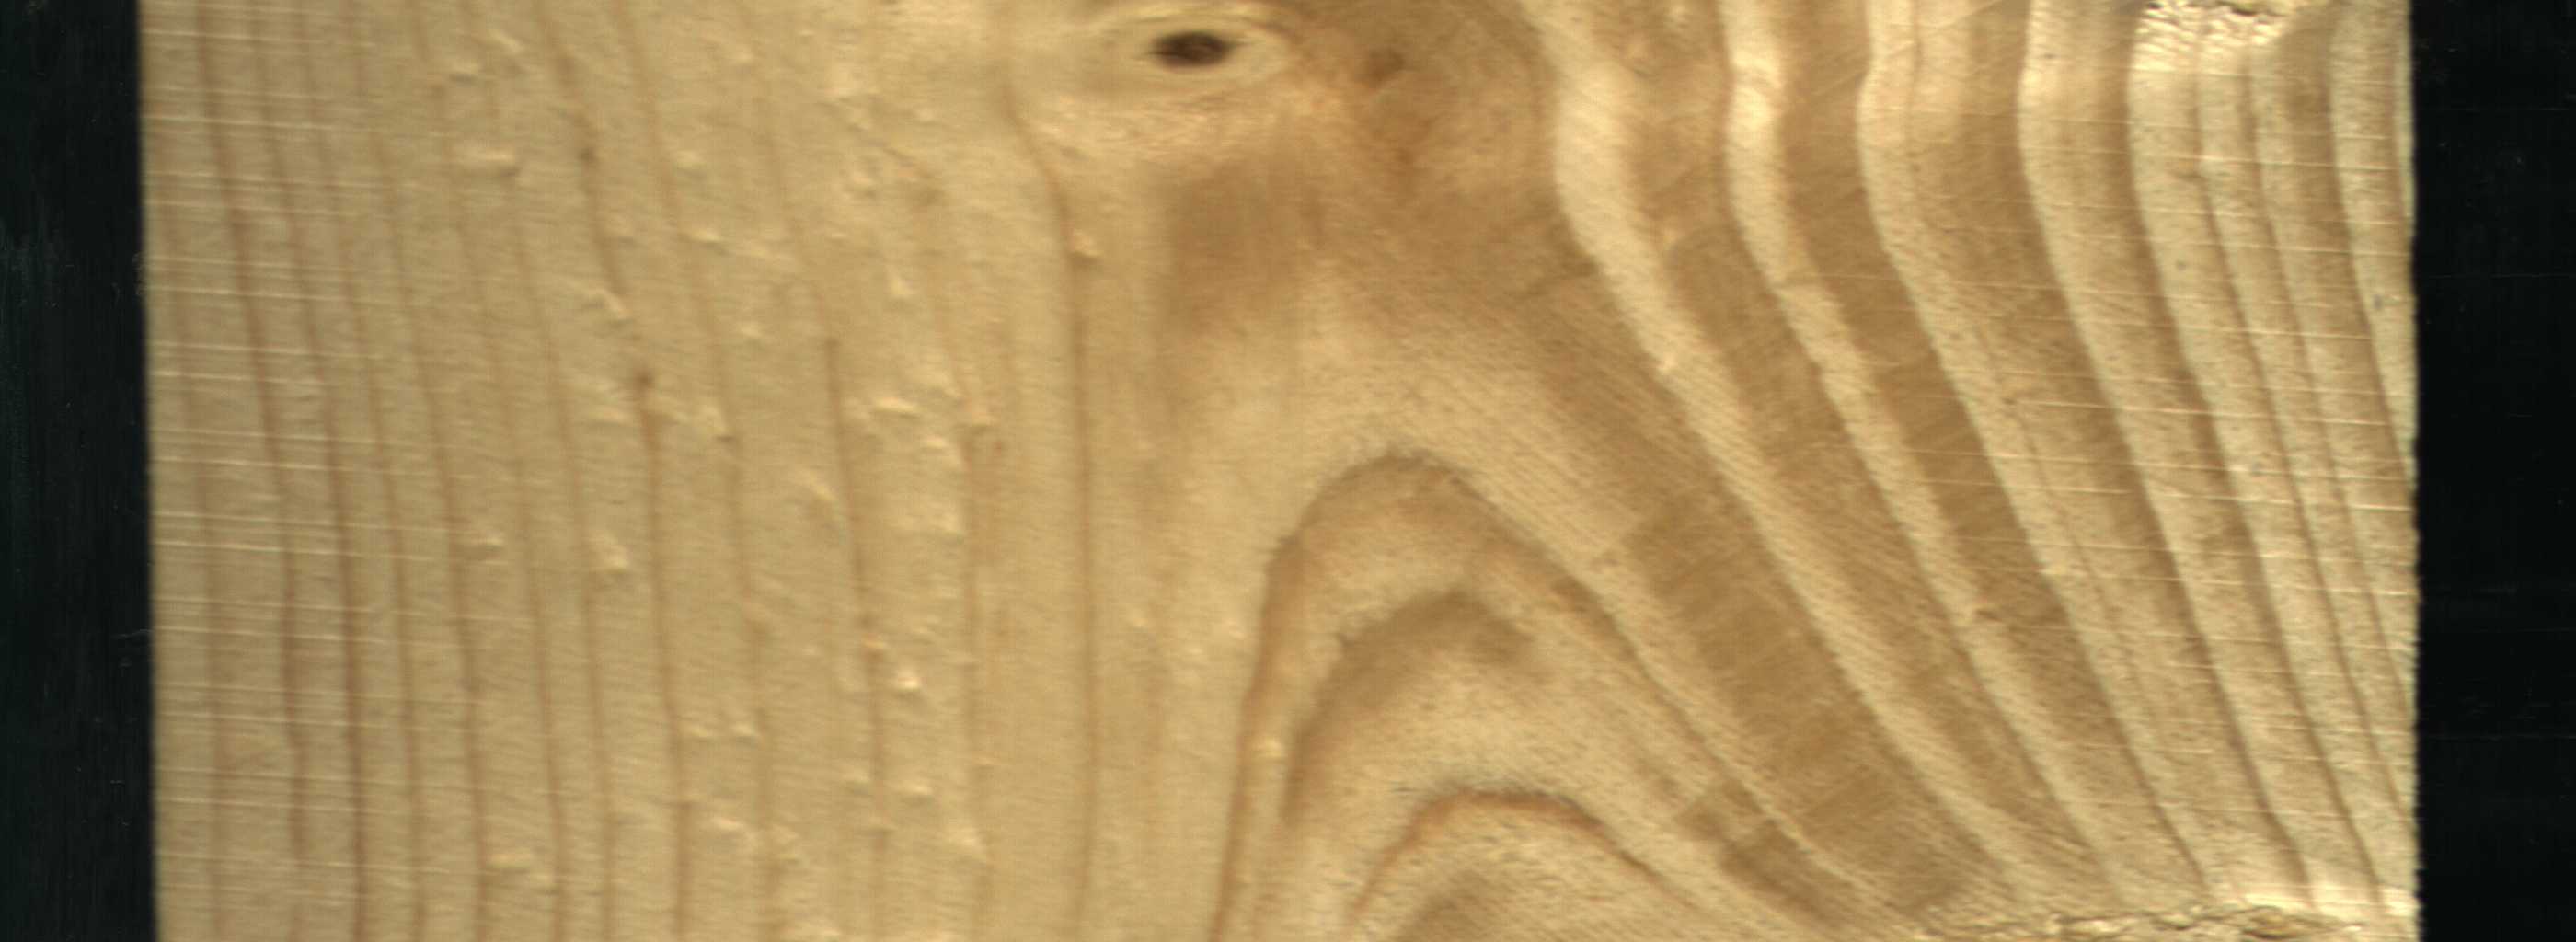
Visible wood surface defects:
Dead_Knot